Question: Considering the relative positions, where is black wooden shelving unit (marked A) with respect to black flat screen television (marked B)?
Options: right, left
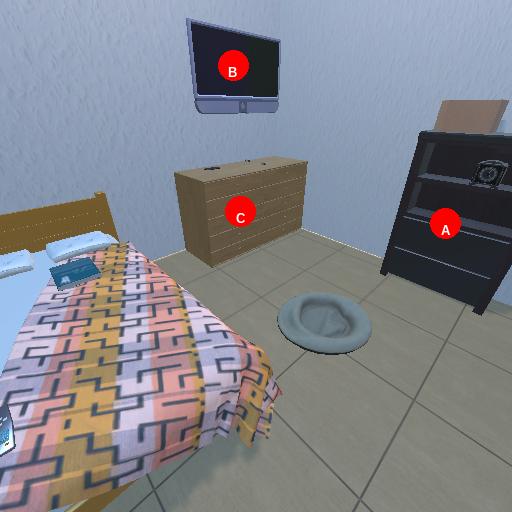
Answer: right